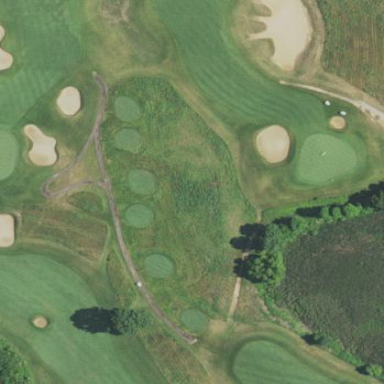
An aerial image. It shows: Area with grass used as rough in golf course.